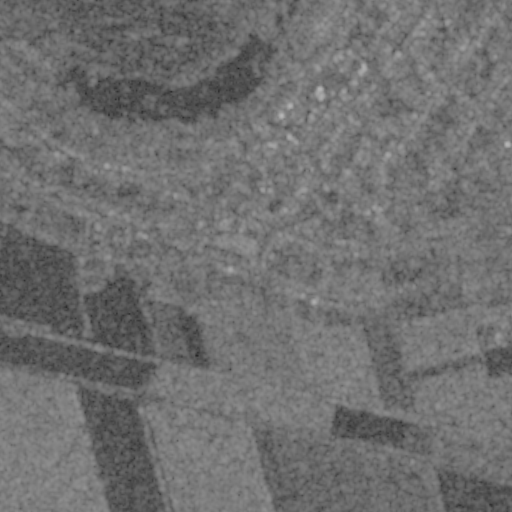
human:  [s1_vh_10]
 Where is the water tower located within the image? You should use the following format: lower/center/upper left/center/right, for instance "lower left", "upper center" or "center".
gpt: The water tower is located in the center right of the image.
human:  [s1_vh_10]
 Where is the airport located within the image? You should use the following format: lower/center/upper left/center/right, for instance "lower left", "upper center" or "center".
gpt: There is no airport in the image.

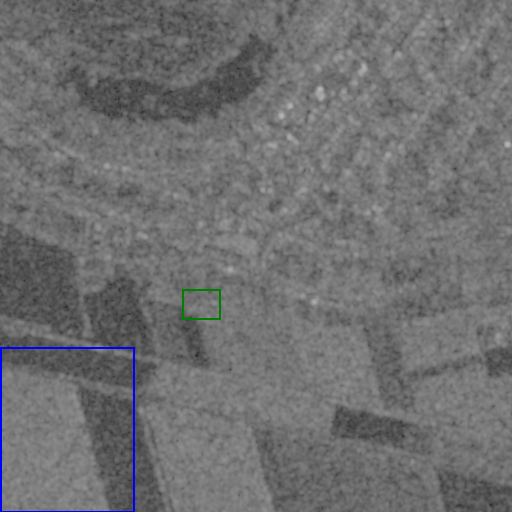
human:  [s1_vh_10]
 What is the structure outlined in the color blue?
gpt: The structure outlined in blue is a crop field.
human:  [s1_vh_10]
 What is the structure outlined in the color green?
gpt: The structure outlined in green is a park.
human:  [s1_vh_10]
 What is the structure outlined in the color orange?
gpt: There is no orange outline.